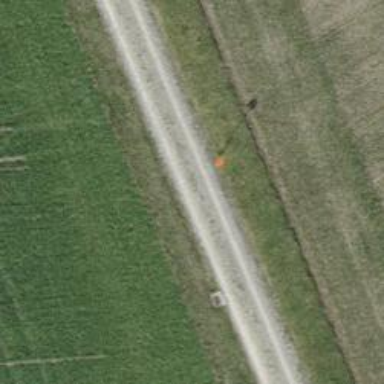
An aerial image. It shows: Aerial orange marker.